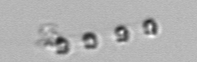
Label: Skeletonema